Field crop: maize
Growth stage: 2
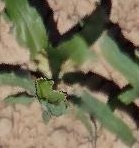
Species: maize